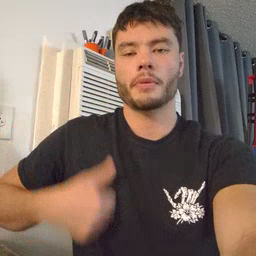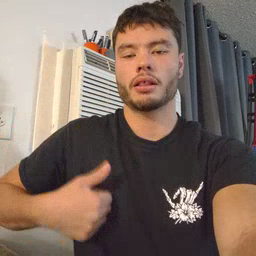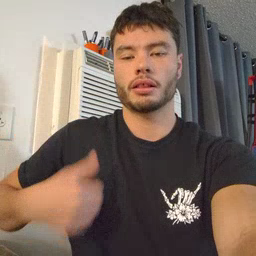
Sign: bath